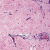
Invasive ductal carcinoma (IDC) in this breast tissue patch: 0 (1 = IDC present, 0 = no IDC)